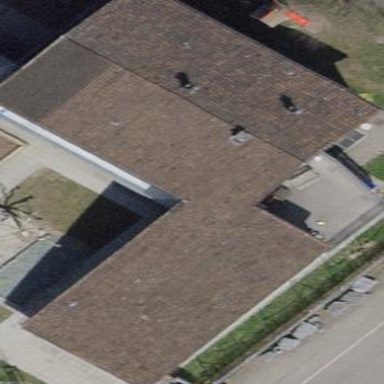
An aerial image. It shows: Kindergarten building.